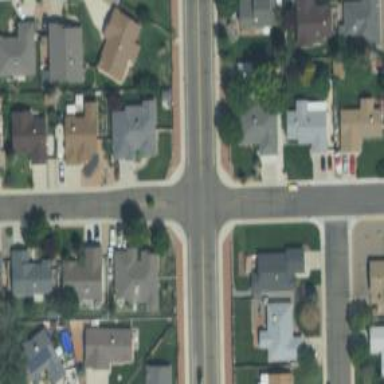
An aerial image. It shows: Residential road with asphalt surface and separate sidewalk.